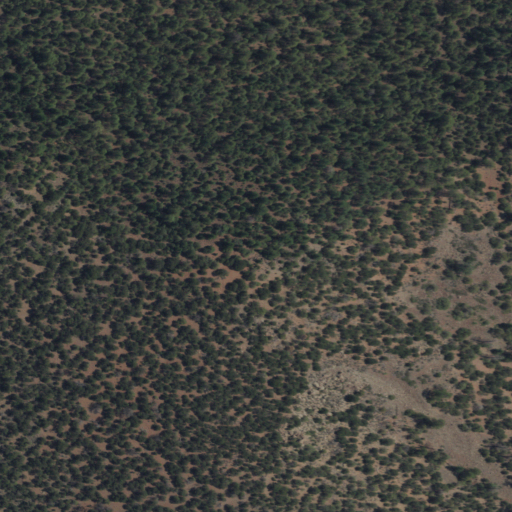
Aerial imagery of mountain in New Mexico named Guadalupe Mountain containing evergreen forest and shrub